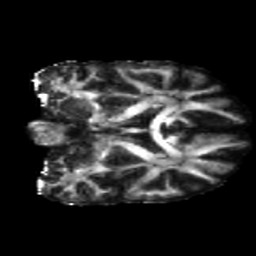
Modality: FA
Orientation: coronal
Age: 39
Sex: female
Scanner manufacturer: siemens
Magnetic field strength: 3 T
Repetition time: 5.25 s
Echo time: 0.08 s